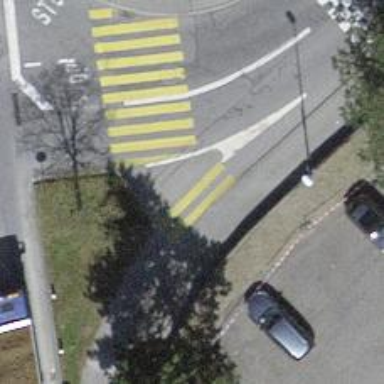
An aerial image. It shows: Footway located on traffic island.